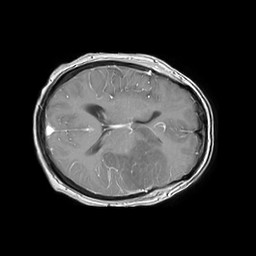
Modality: T1w
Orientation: axial
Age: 58
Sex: female
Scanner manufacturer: philips
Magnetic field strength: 1.5 T
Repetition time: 0.202 s
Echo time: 0.001791 s